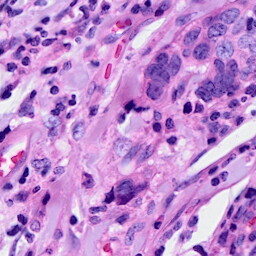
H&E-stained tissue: Breast